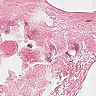
Metastatic tissue present: no